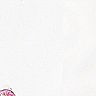
Metastatic tissue present: no